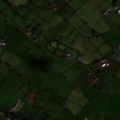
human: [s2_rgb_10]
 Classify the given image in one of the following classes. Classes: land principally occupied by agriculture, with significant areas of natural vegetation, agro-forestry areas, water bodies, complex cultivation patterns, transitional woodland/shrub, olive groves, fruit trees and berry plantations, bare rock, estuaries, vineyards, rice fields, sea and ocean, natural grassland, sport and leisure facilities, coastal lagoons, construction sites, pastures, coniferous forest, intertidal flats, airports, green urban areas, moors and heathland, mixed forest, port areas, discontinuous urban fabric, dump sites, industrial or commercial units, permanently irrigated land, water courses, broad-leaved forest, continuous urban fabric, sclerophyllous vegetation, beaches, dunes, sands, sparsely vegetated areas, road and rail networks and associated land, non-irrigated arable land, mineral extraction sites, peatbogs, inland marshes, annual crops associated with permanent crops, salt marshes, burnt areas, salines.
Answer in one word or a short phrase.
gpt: pastures